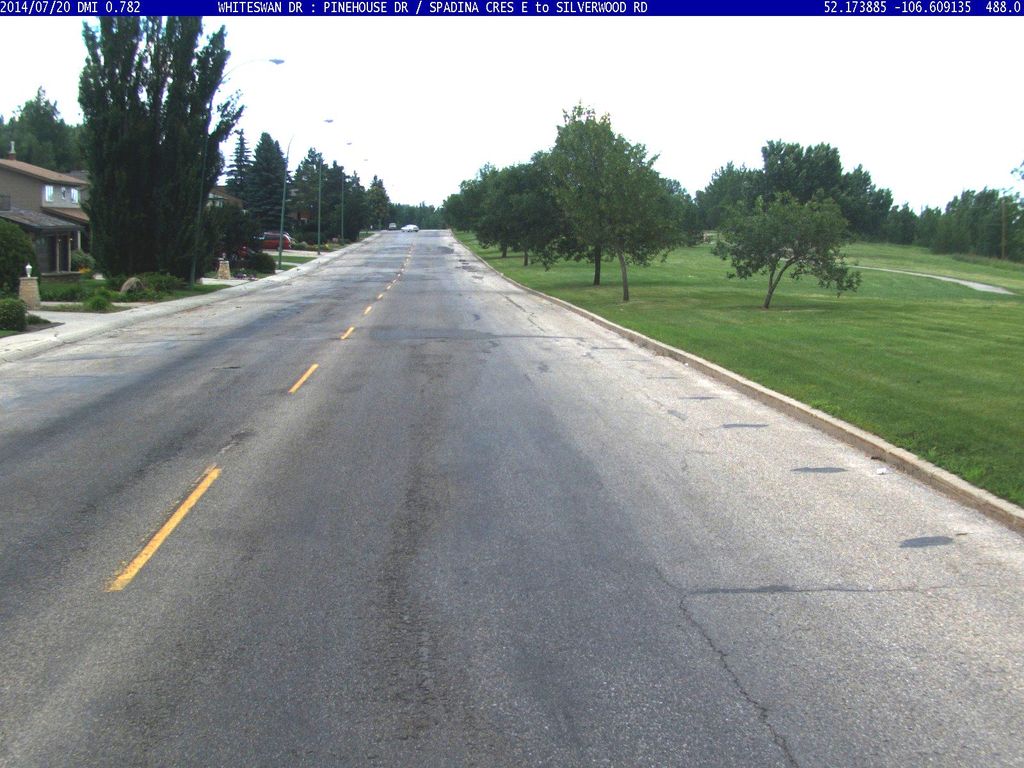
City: saskatoon